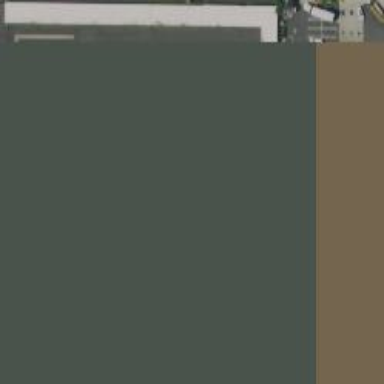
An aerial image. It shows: Warehouse building used for warehousing.